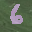
Label: 6